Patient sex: F
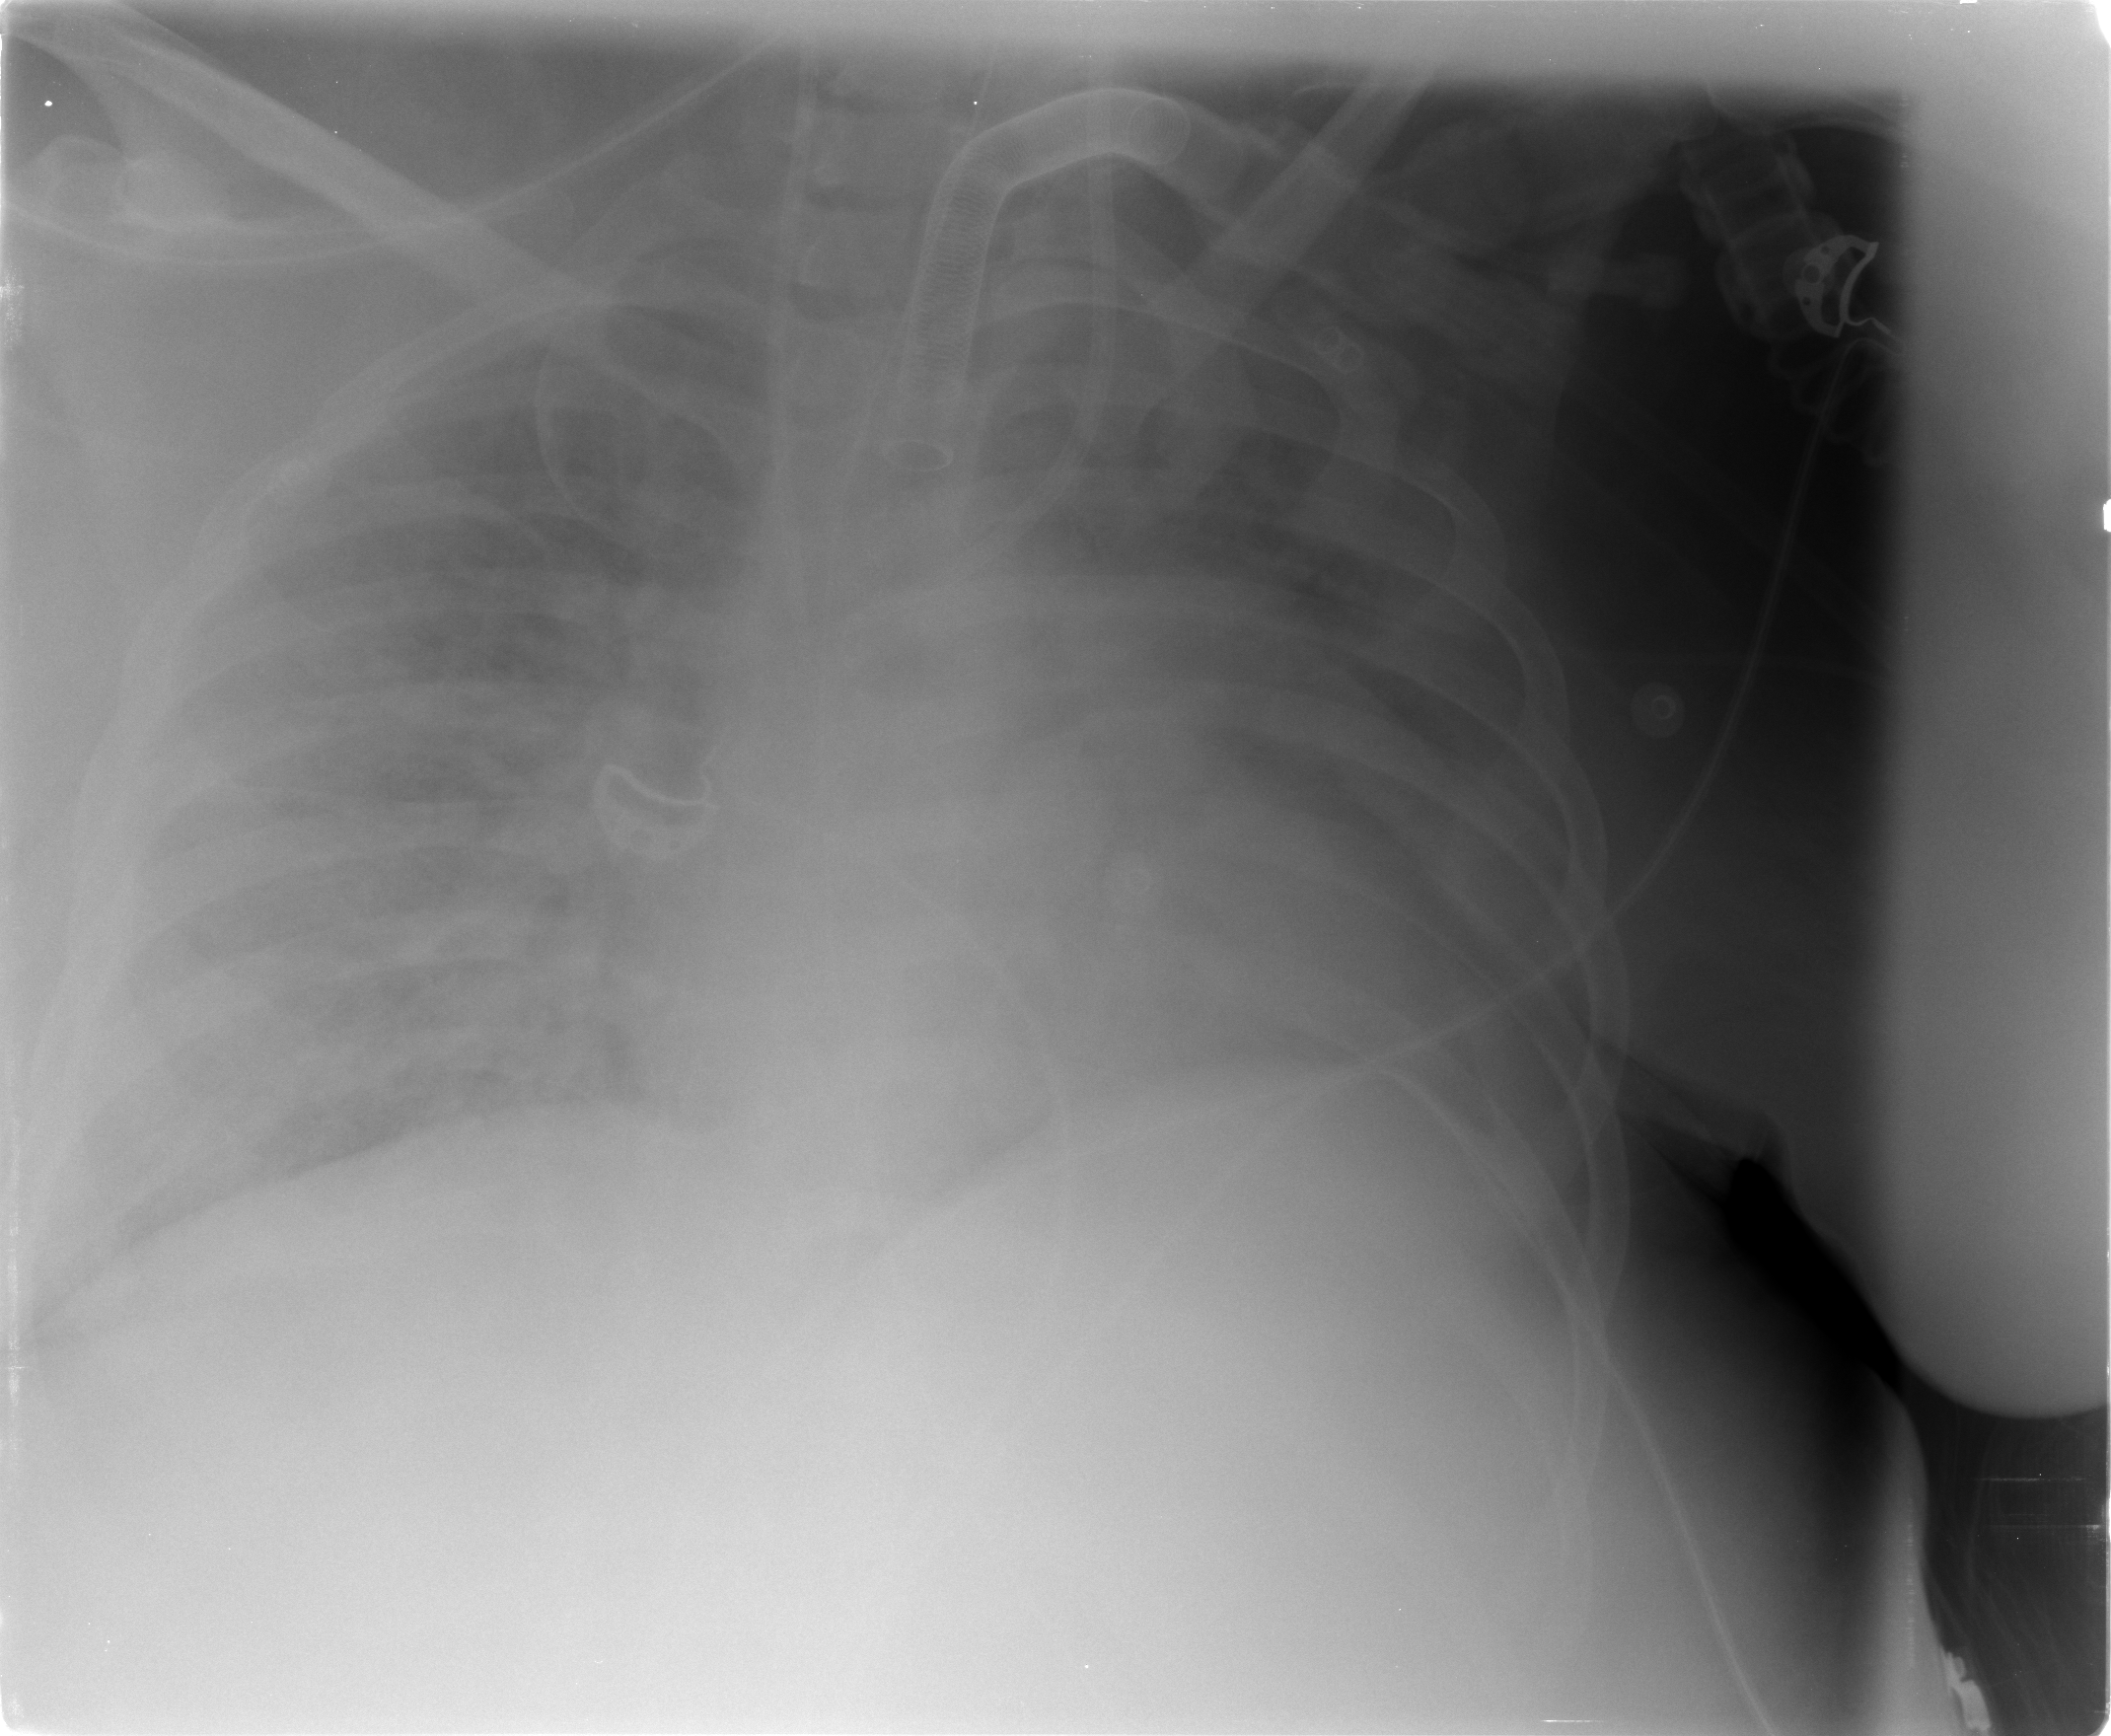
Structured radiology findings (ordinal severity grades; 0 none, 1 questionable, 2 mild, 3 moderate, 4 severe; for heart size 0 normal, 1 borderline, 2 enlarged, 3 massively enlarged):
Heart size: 3
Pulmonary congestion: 2
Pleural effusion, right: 1
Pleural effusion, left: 2
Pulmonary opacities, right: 4
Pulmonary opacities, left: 3
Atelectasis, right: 4
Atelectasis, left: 3